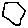
Label: hexagon